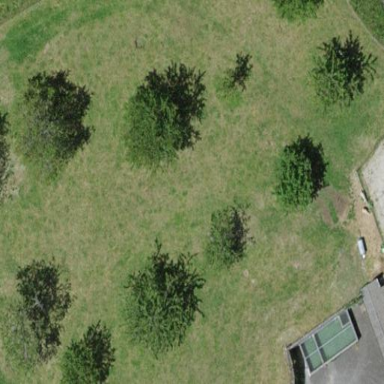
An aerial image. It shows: Meadow with orchard trees.